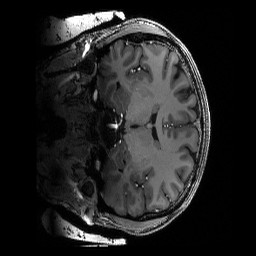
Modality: T1w
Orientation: coronal
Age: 27
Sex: male
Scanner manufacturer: siemens
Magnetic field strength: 6.98 T
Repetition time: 3.1 s
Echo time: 0.00242 s